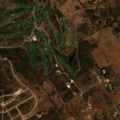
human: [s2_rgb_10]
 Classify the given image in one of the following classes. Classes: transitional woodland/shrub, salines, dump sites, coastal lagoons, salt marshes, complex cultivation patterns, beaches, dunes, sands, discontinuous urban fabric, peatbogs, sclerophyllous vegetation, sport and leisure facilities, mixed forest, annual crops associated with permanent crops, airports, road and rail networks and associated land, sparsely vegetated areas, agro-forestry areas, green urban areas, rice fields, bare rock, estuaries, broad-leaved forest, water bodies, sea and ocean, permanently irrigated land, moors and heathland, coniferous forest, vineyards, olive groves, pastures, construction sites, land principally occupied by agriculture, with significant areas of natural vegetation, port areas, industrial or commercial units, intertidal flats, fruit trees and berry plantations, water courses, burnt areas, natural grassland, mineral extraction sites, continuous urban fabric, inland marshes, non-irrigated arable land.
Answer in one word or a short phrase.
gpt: construction sites, sport and leisure facilities, vineyards, complex cultivation patterns, land principally occupied by agriculture, with significant areas of natural vegetation, sclerophyllous vegetation